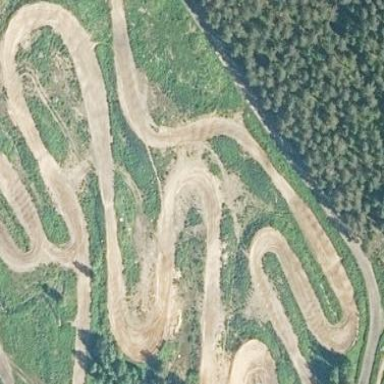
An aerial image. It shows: Motocross raceway with gravel surface.